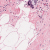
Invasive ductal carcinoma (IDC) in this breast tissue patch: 0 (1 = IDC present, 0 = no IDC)